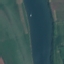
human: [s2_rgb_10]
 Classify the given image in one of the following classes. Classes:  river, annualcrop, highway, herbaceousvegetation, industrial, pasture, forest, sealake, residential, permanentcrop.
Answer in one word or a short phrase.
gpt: River